Brain MRI, t1w sequence, axial 2D slice.
Patient: age 29, sex M, weight 95 kg, height 1.95 m
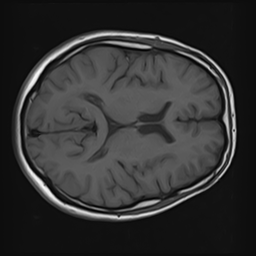